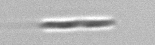
Label: Leptocylindrus